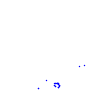
Particle: proton